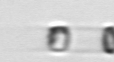
Label: Skeletonema